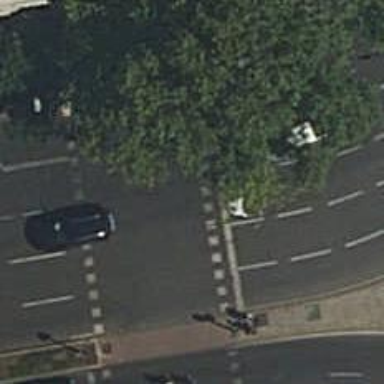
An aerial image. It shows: Crossing with traffic signals.